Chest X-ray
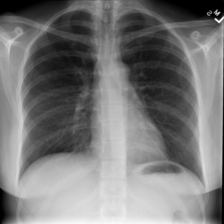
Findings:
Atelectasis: negative
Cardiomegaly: negative
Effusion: negative
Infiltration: negative
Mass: negative
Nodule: negative
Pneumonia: negative
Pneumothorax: negative
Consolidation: negative
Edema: negative
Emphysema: negative
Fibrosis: negative
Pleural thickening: negative
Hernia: negative